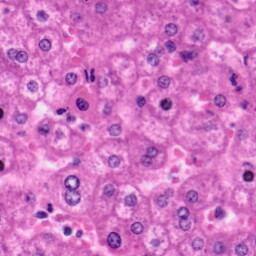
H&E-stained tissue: Liver